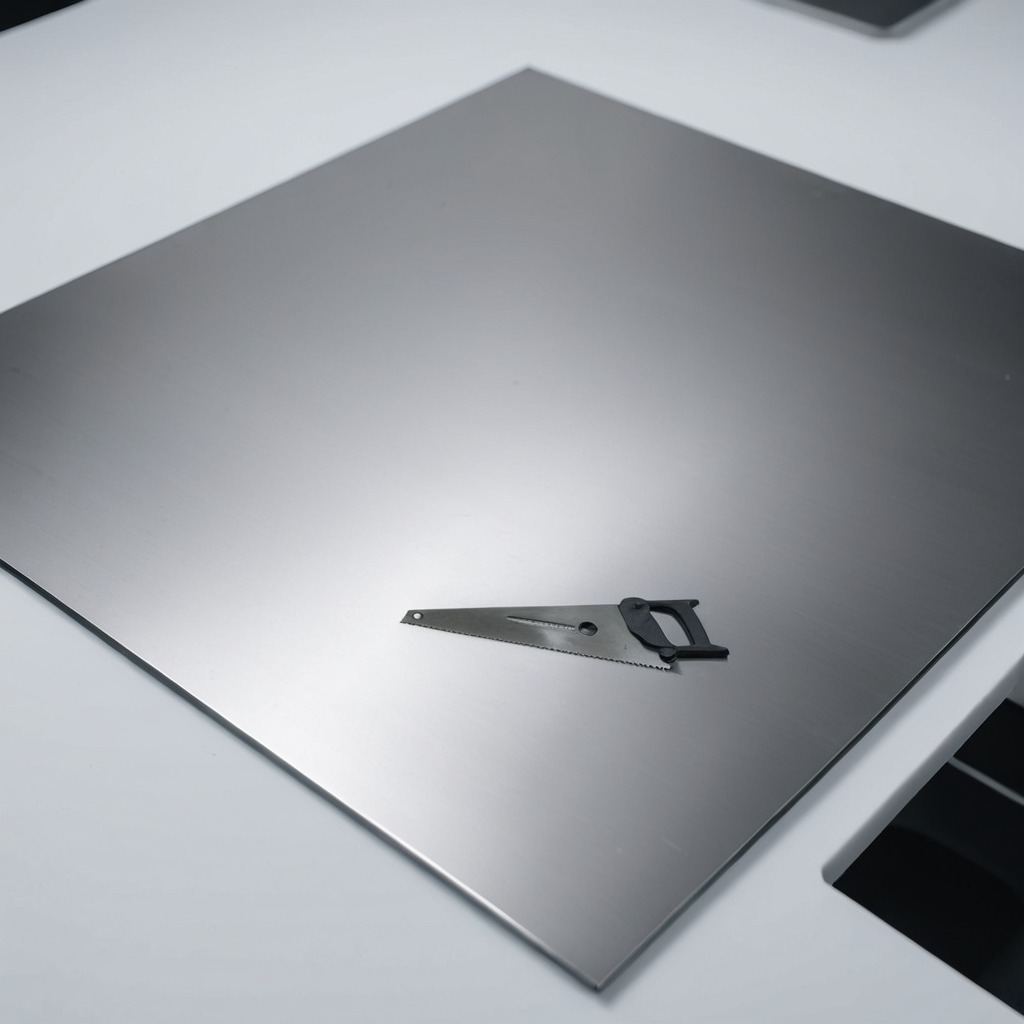
A handheld metal saw is lying on a stainless steel table in a high-end prototyping lab.